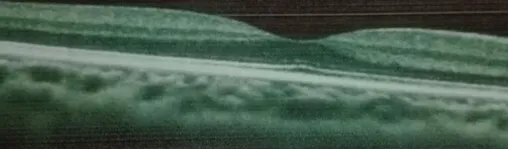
Normal macular region in the right eye showed with optical coherence tomography.
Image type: ophthalmic_imaging (oct)